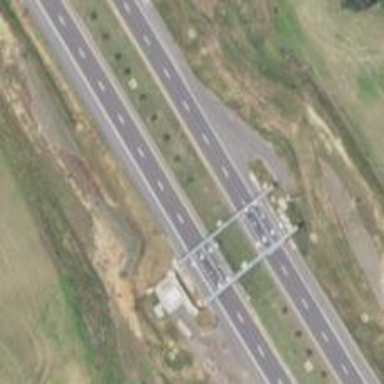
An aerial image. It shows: Toll gantry on the road.